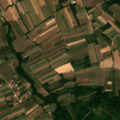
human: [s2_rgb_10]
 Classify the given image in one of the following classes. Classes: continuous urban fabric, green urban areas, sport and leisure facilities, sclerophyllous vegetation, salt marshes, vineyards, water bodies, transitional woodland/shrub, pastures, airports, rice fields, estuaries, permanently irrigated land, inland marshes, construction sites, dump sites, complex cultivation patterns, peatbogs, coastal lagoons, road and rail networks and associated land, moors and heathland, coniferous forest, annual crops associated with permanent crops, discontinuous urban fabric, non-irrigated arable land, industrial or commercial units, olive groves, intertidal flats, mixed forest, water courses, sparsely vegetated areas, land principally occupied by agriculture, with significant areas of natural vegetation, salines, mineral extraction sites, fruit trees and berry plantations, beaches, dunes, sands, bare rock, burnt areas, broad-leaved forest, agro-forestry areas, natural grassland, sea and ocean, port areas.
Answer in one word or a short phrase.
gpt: discontinuous urban fabric, non-irrigated arable land, complex cultivation patterns, land principally occupied by agriculture, with significant areas of natural vegetation, broad-leaved forest